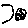
Label: moon